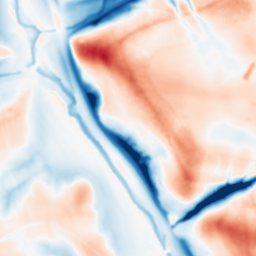
Category: multiscale
Decomposition family: dog_multiscale
Decomposition parameters: sigma_ratio: 2
n_scales: 4
base_sigma: 1
Upsampling method: quadratic
Upsampling parameters: scale: 4
Upsampling scale: 4